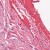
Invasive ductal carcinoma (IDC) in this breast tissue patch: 0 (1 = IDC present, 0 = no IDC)